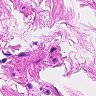
Metastatic tissue present: no